Question: I have and an AJAX script in a page that works just fine with no bugs in firefoex, but IE6 loads the page with an ugly error icon on the status bar. What is the best way i can go about fixing/debugging this?
Here is the error report:

I have checked line 323 many times Here is the function:
'''
function checkAvailability(){
var card_select = document.getElementById('card_select').value;
var price_select = document.getElementById('price_select').value;
var num_of_cards = document.getElementById('num_of_cards').value;
var url = 'checkAvailability.php?cardName=' + card_select + '&value=' + price_select + '&amount=' + num_of_cards;
var xmlhttp;
if (window.XMLHttpRequest)
{
// code for IE7+, Firefox, Chrome, Opera, Safari
xmlhttp = new XMLHttpRequest();
}
else if (window.ActiveXObject)
{
// code for IE6, IE5
xmlhttp = new ActiveXObject("Microsoft.XMLHTTP");
}
else
{
alert("Your browser does not support XMLHTTP!");
}
xmlhttp.onreadystatechange = function()
{
if(xmlhttp.readyState == 4 && xmlhttp.responseText) /**** line 323 ****/
{
document.getElementById('submit_button').className = 'hidden';
document.getElementById('div_error_massage').className = 'anounce_div';
document.getElementById('error_massage').innerHTML = xmlhttp.responseText;
document.getElementById('num_of_cards').className = 'red_inputs';
}
else if(isNaN(num_of_cards))
{
document.getElementById('submit_button').className = 'hidden';
document.getElementById('num_of_cards').className = 'red_inputs';
document.getElementById('div_error_massage').className = 'hidden';
}
else if(num_of_cards != "" && !xmlhttp.responseText)
{
document.getElementById('submit_button').className = '';
document.getElementById('error_massage').innerHTML = 'Total: $' + document.getElementById('price_select').value * document.getElementById('num_of_cards').value + '.00';
document.getElementById('div_error_massage').className = 'anounce_div';
}
else
{
document.getElementById('submit_button').className = 'hidden';
document.getElementById('num_of_cards').className = 'red_inputs';
}
}
xmlhttp.open("GET",url,true);
xmlhttp.send(null);
}
'''
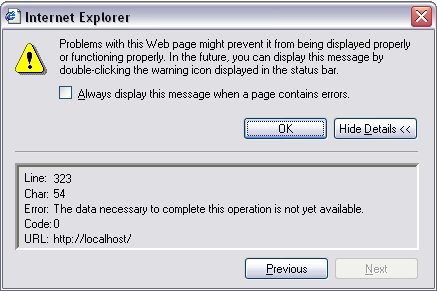
Answer: In IE, you can try the old <URL>. When the error throws, enter the debugger and examine 'xmlhttp'.